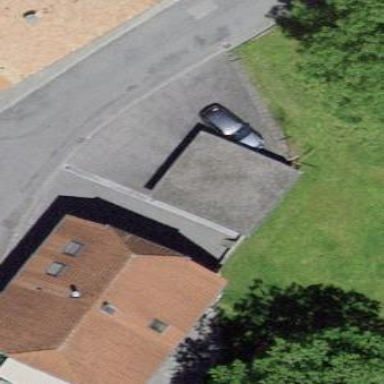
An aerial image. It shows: Group of garages.